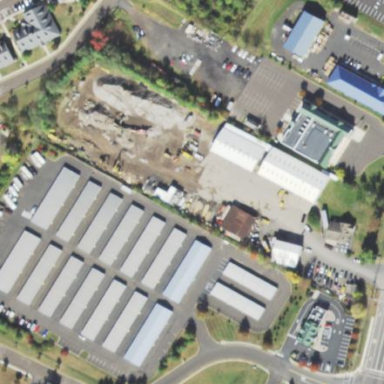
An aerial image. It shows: Storage rental shop.